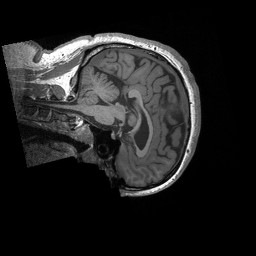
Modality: T1w
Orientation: sagittal
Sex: male
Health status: ill
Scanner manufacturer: siemens
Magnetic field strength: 3 T
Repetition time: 1.66 s
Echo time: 0.00254 s